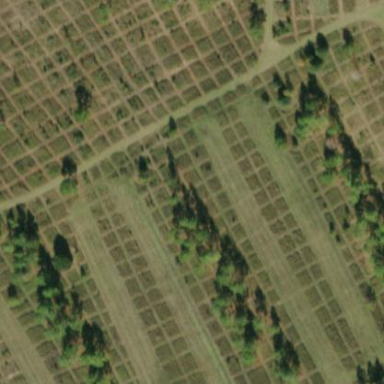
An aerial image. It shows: Orchard.